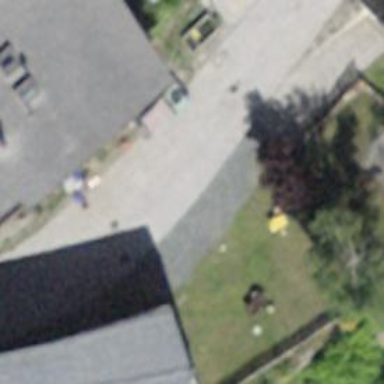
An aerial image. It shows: Residential road with sett surface.